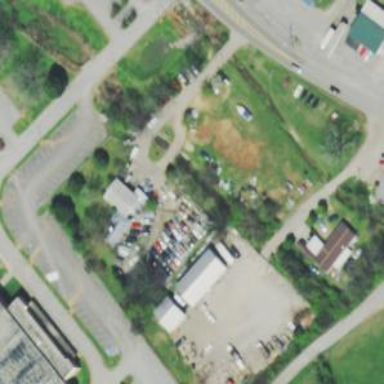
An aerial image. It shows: Industrial area designated as scrap yard.